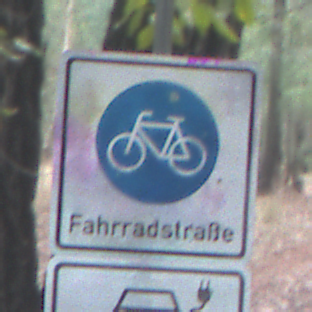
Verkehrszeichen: BeginnFahrradstrasse
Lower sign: MehrspurigeFahrzeugeFrei11
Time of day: SunriseSunset
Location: Outdoor (Nature)
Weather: NotSpecified
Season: Autumn
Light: Natural